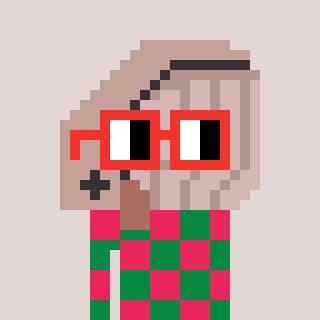
a pixel art character with square red glasses, a whale-shaped head and a green-colored body on a warm background